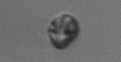
Label: Dinophyceae